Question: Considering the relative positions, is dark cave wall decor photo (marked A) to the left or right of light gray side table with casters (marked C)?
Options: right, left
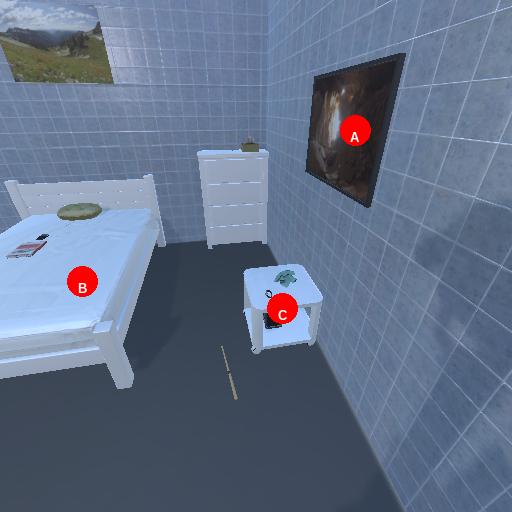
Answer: right